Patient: sex F, age 89
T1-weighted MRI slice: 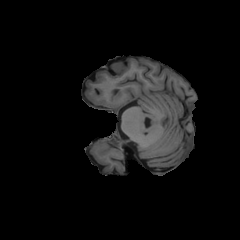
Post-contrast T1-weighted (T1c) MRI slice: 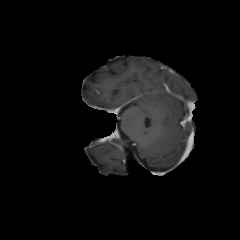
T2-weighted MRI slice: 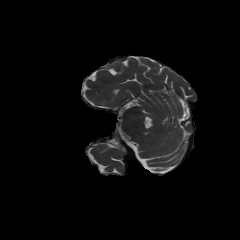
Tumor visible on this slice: no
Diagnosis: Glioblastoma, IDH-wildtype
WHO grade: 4